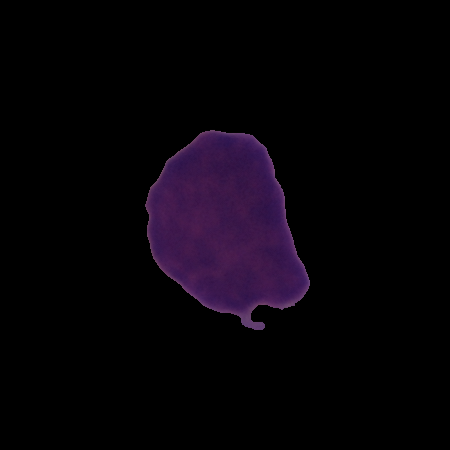
Label: cancer